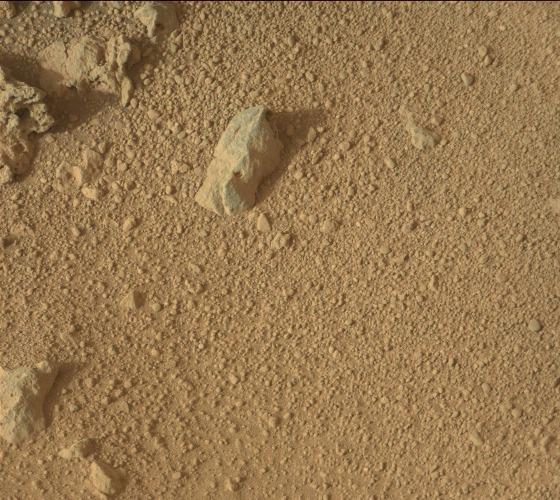
Terrain classes present: Gravel / Sand / Soil, Rock, Shadow